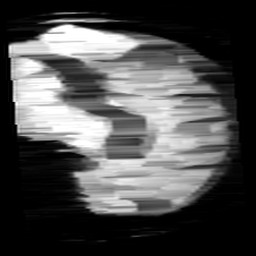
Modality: minIP
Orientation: sagittal
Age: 11
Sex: male
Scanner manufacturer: siemens
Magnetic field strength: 3 T
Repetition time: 0.027 s
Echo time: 0.02 s